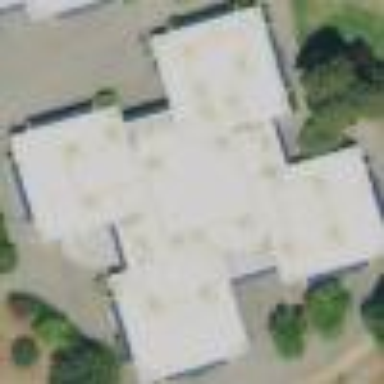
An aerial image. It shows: School building.